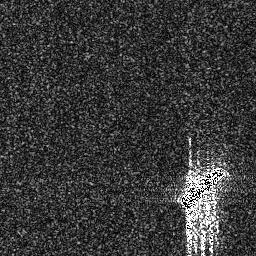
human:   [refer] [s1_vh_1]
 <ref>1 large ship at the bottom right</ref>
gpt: <box>[[69, 64, 88, 81, 0]]</box>